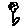
Label: flower